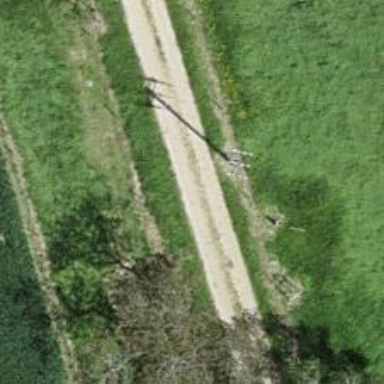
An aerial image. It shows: Gravel track with grade3 tracktype.